Chest X-ray. View position: AP
Patient age: 14
Patient sex: M
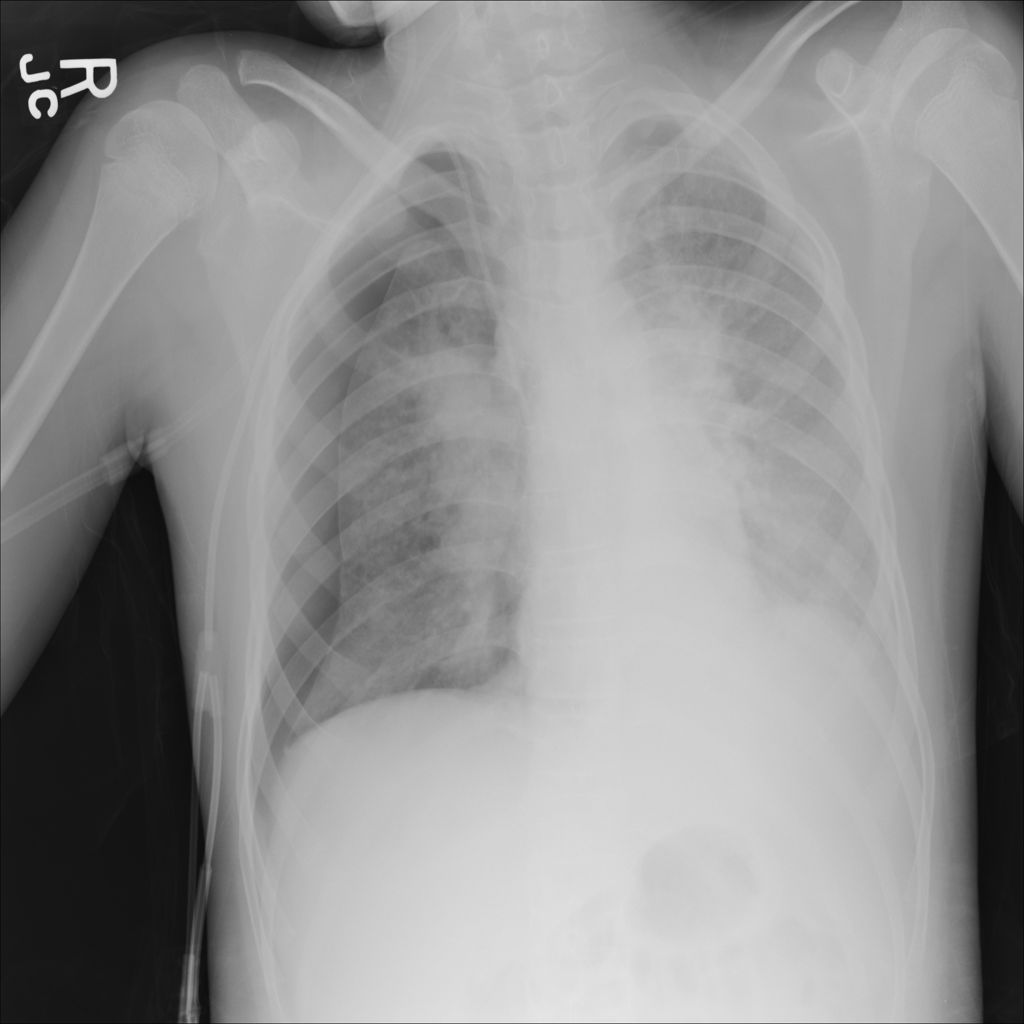
Finding: Pneumothorax